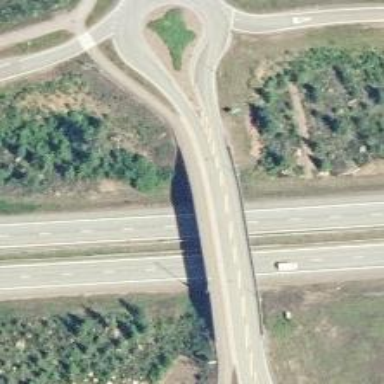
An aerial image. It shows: Tertiary road with asphalt surface that goes over bridge.